Question: I have a map in my app which display some POI for my own project. I'm not using the default red pin but decided to make my own one. This pin works and looks fine and when I click on it I get the callout bubble but it's not showing the default accessorybutton on the right. It does, however, show empty space indicating that it's there and if I change it from the right to the left, it does actually move but I can't see it.

As you can see my bubble is clearly making room for the button and when I click where the button is supposed to be it will actually run my
'''
- (void)mapView:(MKMapView *)mapView annotationView:(MKAnnotationView *)view calloutAccessoryControlTapped:(UIControl *)control {
'''
without any problems so the accessory button is just 'hidden'.
This is the code that I have for the default annotation view:
'''
- (MKAnnotationView *)annotationView {
MKAnnotationView *annotationView = [[MKAnnotationView alloc] initWithAnnotation:self reuseIdentifier:@"PlaceAnnotation"];
annotationView.enabled = YES;
annotationView.canShowCallout = YES;
annotationView.image = [UIImage imageNamed:@"annotationPin"];
annotationView.rightCalloutAccessoryView = [UIButton buttonWithType:UIButtonTypeDetailDisclosure];
annotationView.centerOffset = CGPointMake(0, -annotationView.image.size.height / 2);
return annotationView;
'''
}
And this is the code in my MapViewController itself:
'''
- (MKAnnotationView *)mapView:(MKMapView *)mapView viewForAnnotation:(id<MKAnnotation>)annotation {
if ([annotation isKindOfClass:[PlaceAnnotation class]]) {
PlaceAnnotation *placeAnnotation = (PlaceAnnotation *)annotation;
MKAnnotationView *annotationView = [mapView dequeueReusableAnnotationViewWithIdentifier:@"PlaceAnnotation"];
if (annotationView == nil) {
annotationView = placeAnnotation.annotationView;
} else {
annotationView.annotation = annotation;
}
return annotationView;
} else {
return nil;
}
'''
}
Am I wrong into thinking that the
'''
.rightCalloutAccessoryView = ...
'''
Is the only line I need to make the button show? I just want the default blue circle with an i in the middle next to my text so it's clear to my users that they can click on the bubble.
S.
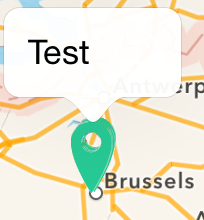
Answer: It's not clear why your accessory button is "invisible" but the standard 'UIButton's are affected by the 'tintColor' setting.
Try explicitly setting the 'tintColor' on the annotation view:
'''
annotationView.tintColor = [UIColor blueColor];
'''